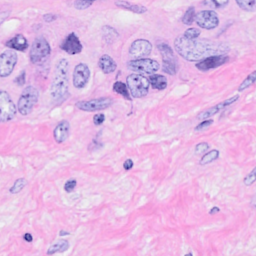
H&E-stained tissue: Breast